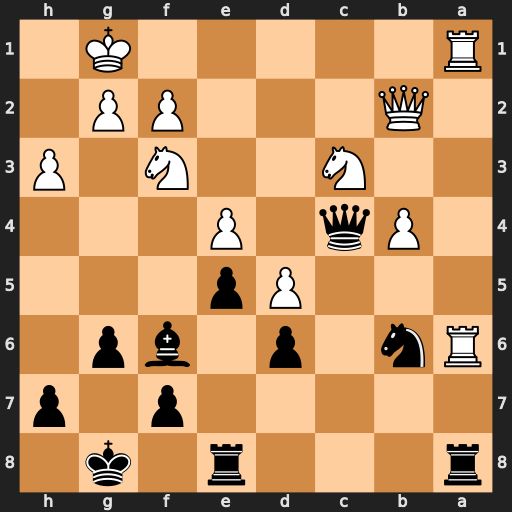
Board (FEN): r3r1k1/5p1p/Rn1p1bp1/3Pp3/1Pq1P3/2N2N1P/1Q3PP1/R5K1
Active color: b
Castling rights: -
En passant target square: -
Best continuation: Rxa6 Rxa6 Qxa6